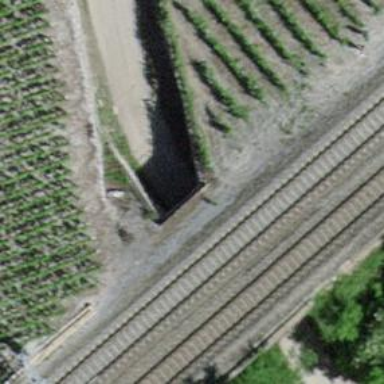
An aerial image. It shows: Well-maintained track road with grade 1 tracktype.